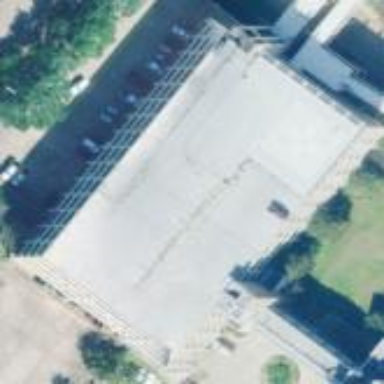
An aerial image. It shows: Multi-storey parking building.